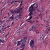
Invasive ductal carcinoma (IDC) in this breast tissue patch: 1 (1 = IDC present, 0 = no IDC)